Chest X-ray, PA view. Patient: 32 years old, sex F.
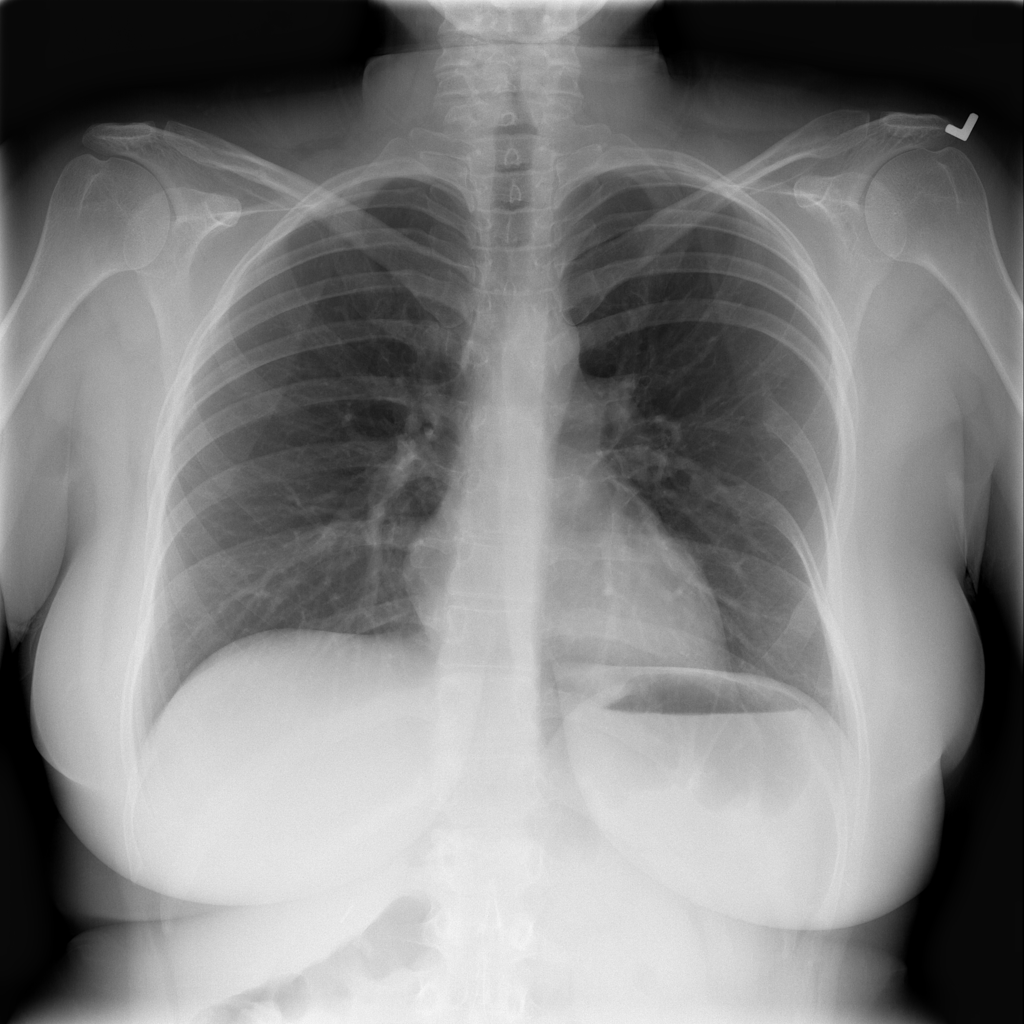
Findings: No Finding